Question: Given the following four-coloring problem graph, where part of the region has been pre-colored, how many coloring combinations are there for the remaining region?
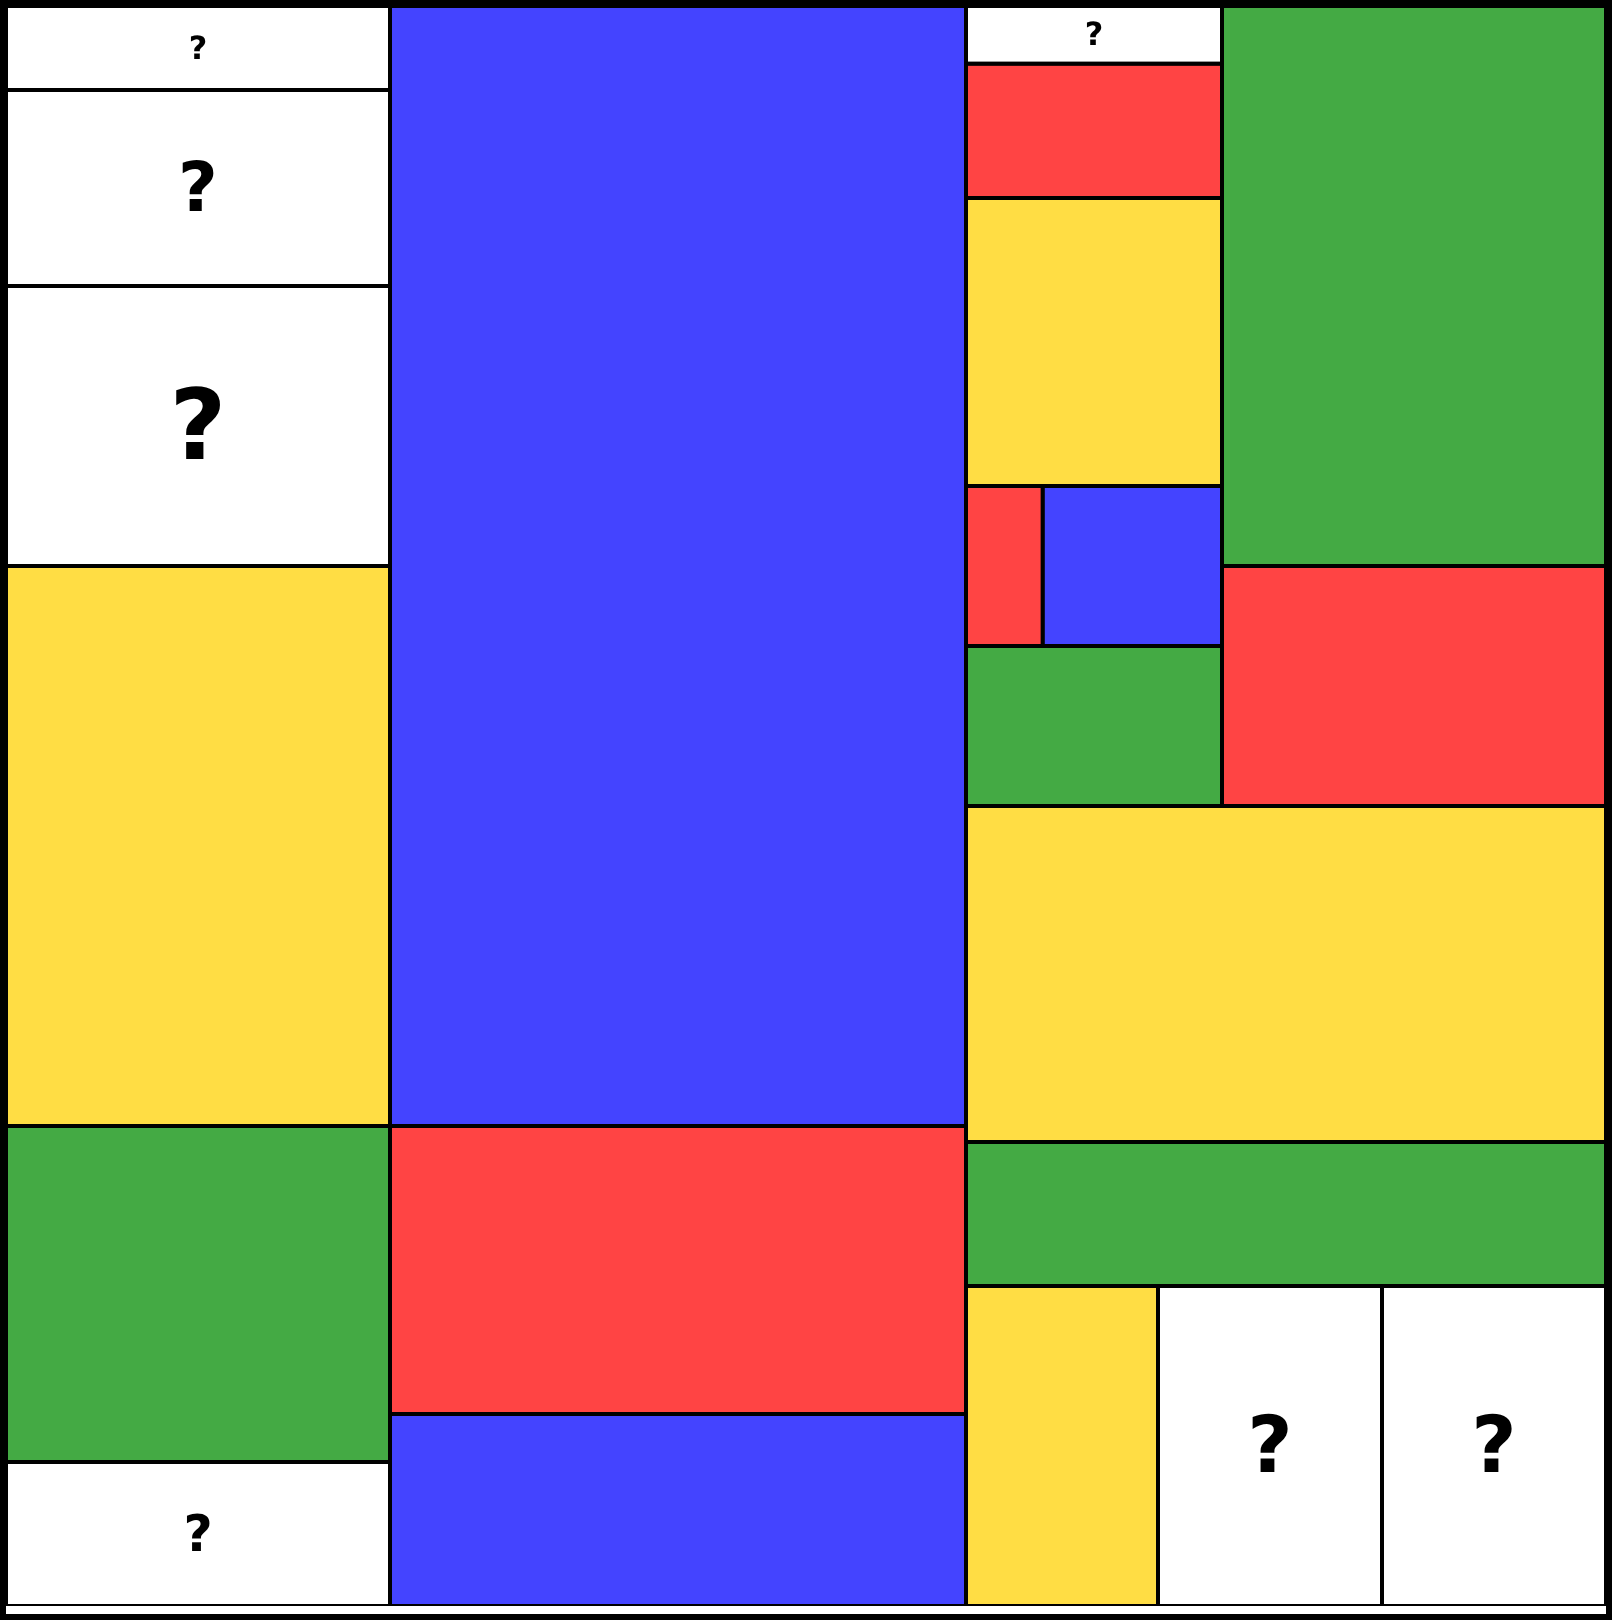
Answer: 62